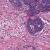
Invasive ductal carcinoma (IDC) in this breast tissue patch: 0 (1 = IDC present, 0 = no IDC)